Question: I am trying to crop this image:

The following code crops all sides, but I want to remove even the unwanted handwritten number, which this code does not do. Any noise removal code, which I need to include in this would be of great help.
'''
import numpy as np
import cv2
img = cv2.imread('test.JPG')
img = img[:-20,:-20]
gray = cv2.cvtColor(img, cv2.COLOR_BGR2GRAY)
gray = 255*(gray < 128).astype(np.uint8)
gray = cv2.morphologyEx(gray, cv2.MORPH_OPEN, np.ones((2, 2), dtype=np.uint8))
coords = cv2.findNonZero(gray)
x, y, w, h = cv2.boundingRect(coords)
rect = img[y:y+h, x:x+w]
cv2.imwrite("test_crop", rect)
'''
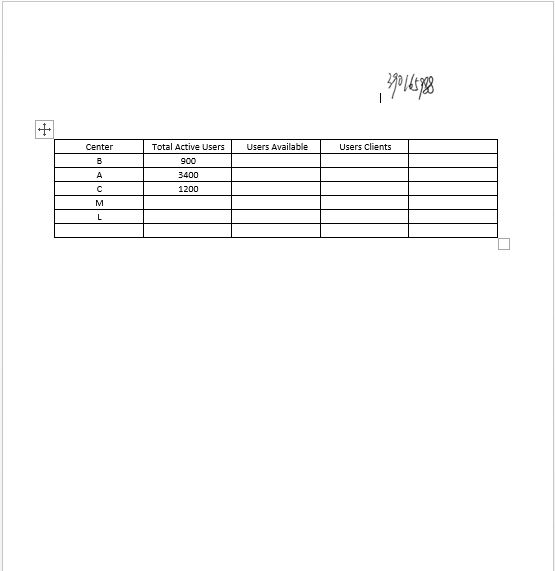
Answer: - '24'-
<URL>
-
Here's the full code:
'''
import cv2
import numpy as np
from skimage import io # Only needed for web reading images
# Read image from web
image = cv2.cvtColor(io.imread('https://i.stack.imgur.com/kA16I.jpg'), cv2.COLOR_RGB2BGR)
# Convert to grayscale; inverse binary threshold; map to [0, 1]
image_thr = cv2.threshold(cv2.cvtColor(image, cv2.COLOR_BGR2GRAY), 24, 255, cv2.THRESH_BINARY_INV)[1] / 255
# Count white pixels per column and row
col_sum = np.sum(image_thr, axis=0)
row_sum = np.sum(image_thr, axis=1)
# Get first and last vertical border of table
col_thr = 50
cols = np.where(col_sum > col_thr)[0][[0, -1]]
# Get first and last horizontal border of table
row_thr = 200
rows = np.where(row_sum > row_thr)[0][[0, -1]]
# Crop table
output = image[rows[0]:rows[1]+1, cols[0]:cols[1]+1]
# Outputs
cv2.imshow('image', image)
cv2.imshow('image_thr', image_thr)
cv2.imshow('output', output)
cv2.waitKey(0)
cv2.destroyAllWindows()
'''
Output:
<URL>
Hope that helps!
'''
----------------------------------------
System information
----------------------------------------
Platform: Windows-10-10.0.16299-SP0
Python: 3.8.1
NumPy: 1.18.1
OpenCV: 4.2.0
----------------------------------------
'''